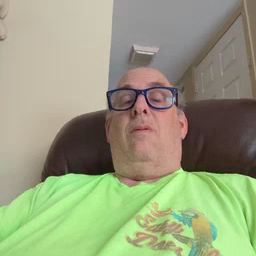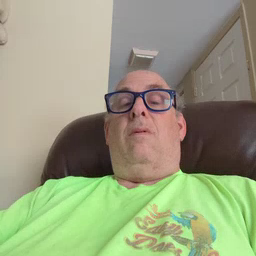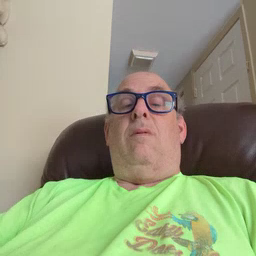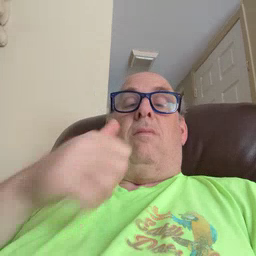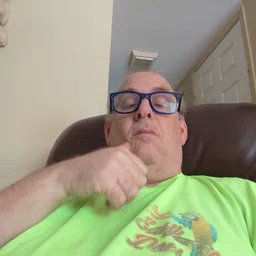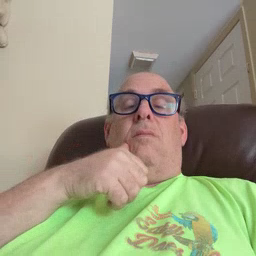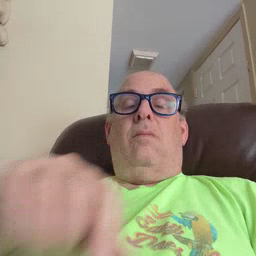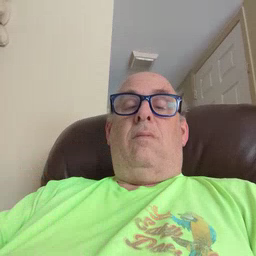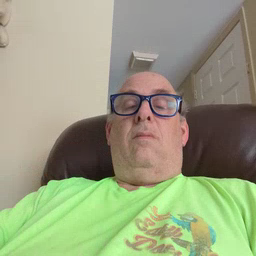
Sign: girl